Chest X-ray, AP view. Patient: 34 years old, sex M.
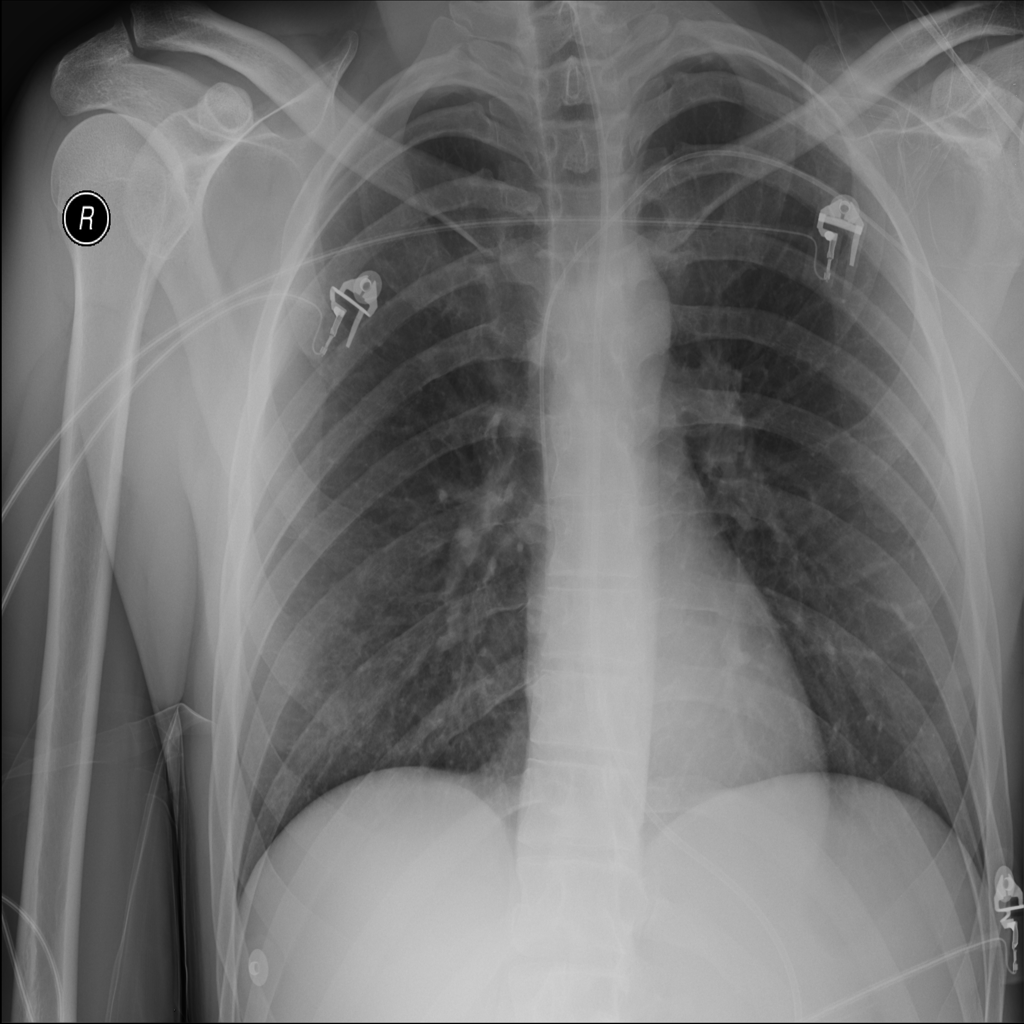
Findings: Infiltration